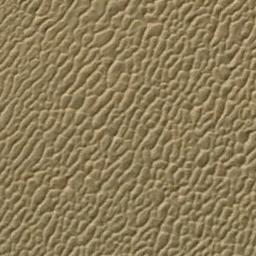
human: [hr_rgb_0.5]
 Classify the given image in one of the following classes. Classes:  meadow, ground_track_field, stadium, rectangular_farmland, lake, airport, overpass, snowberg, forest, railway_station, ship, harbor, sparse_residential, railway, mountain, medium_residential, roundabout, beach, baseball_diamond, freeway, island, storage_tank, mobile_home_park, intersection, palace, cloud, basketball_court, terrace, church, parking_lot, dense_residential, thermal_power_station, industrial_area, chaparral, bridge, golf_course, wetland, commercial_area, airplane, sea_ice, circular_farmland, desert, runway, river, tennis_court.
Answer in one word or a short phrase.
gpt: desert